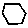
Label: hexagon